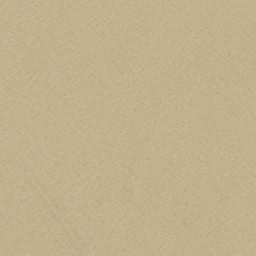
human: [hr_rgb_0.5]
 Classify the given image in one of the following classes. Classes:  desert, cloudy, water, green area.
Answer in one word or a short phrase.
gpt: desert